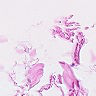
Metastatic tissue present: no